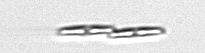
Label: Pseudo-nitzschia